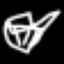
Label: diamond